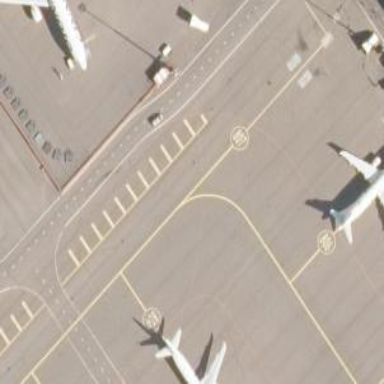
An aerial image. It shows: View of taxiway at the airport.